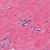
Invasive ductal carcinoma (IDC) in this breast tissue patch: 0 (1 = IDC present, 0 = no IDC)